Field crop: maize
Growth stage: 1
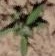
Species: atriplex